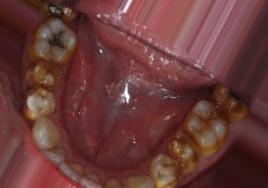
Condition: Tooth Discoloration